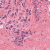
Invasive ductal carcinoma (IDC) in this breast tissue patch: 1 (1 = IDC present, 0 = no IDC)